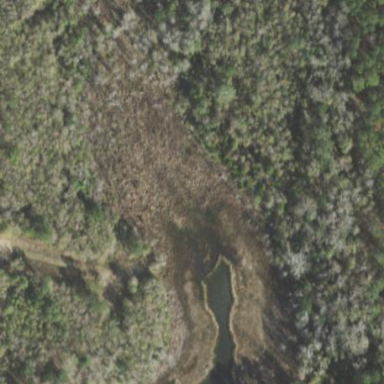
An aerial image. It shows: Beautiful wet meadow natural wetland.